Question: The window for Flash Builder's mobile device emulator (in AIR) seems to be a bit too tall for a resolution running 1280x800. Is there a way to make it run smaller? 1280x800 is the highest resolution set-able on the laptop being used to develop for it.
See the screenshot:
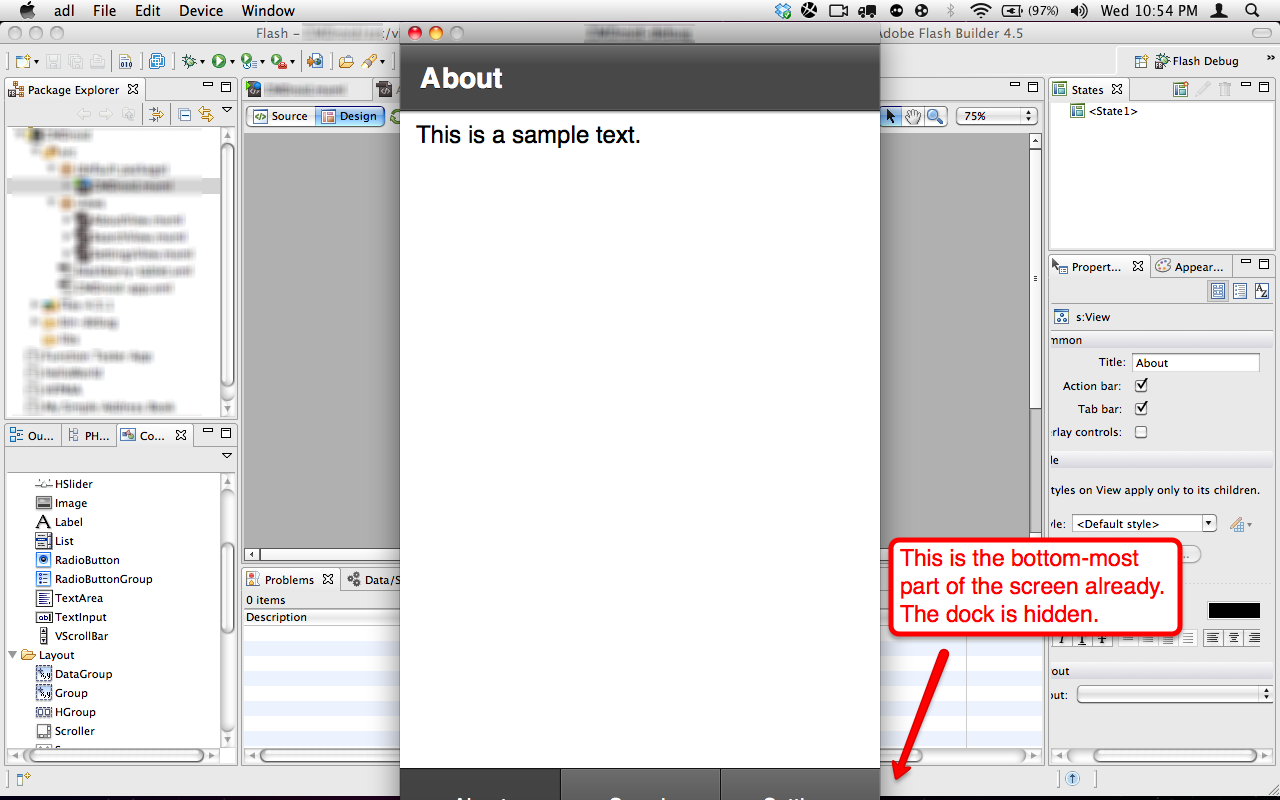
Answer: The only way that I can think of to change the device emulator resolution is from the window.
Your Run button has a small down arrow next to it. If you press it you'll see it. There you should have with two radio buttons and a drop-down. You can select from the drop-down to emulate a device that has a smaller resolution, like HTC Hero or iPhone 3GS. To see all the available options click the button. There you can also add a new device with a custom resolution that fits better on your screen.
Hope this helps :)